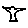
Label: bird